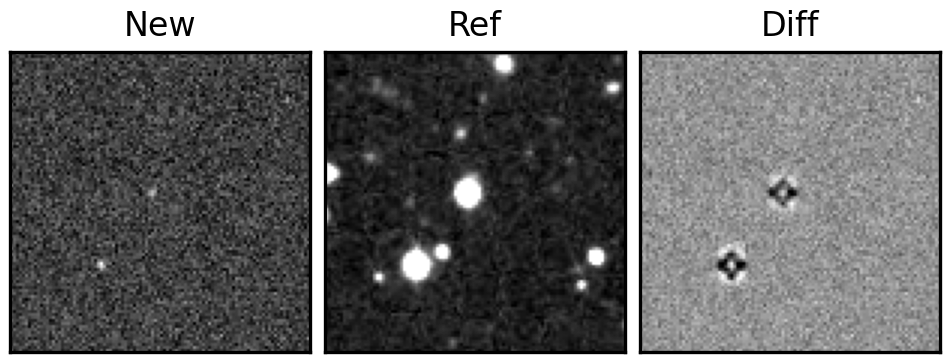
Label: bogus